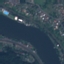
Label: River